Question: What does this symbol mean in my Visual Studio IDE? Not the green bar, I already know that is source code. The little button icon?

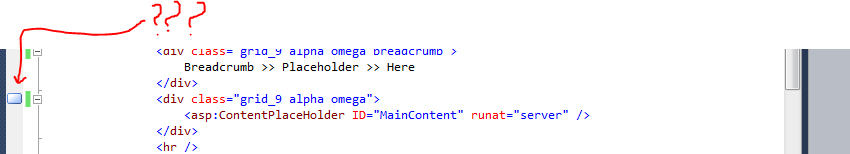
Answer: The little button is a bookmark. There is a menu that you can add on the top of the screen that allows you to move through bookmarks. It is another way to mark where you were in a piece of code.